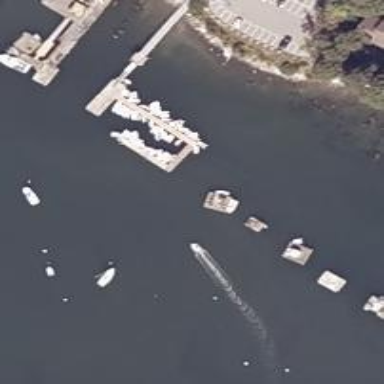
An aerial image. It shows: Man-made pier.